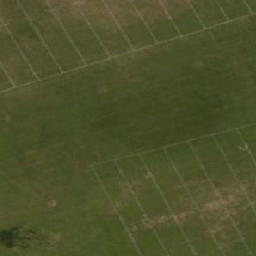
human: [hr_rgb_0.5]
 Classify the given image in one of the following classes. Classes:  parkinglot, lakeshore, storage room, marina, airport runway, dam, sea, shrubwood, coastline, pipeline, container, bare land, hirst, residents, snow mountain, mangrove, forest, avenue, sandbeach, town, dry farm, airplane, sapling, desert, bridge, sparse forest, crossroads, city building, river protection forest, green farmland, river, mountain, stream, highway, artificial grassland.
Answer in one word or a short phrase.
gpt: artificial grassland